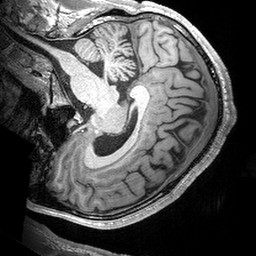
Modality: T1w
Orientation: sagittal
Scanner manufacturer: siemens
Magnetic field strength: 3 T
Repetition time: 2.53 s
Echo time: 0.00288 s